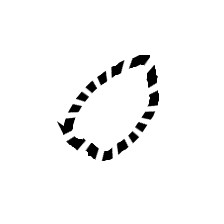
Shape: circle